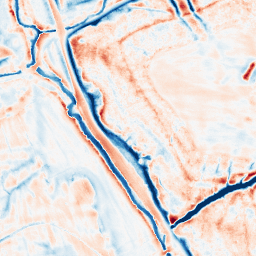
Category: edge_preserving
Decomposition family: bilateral
Decomposition parameters: d: 21
sigma_color: 25
sigma_space: 25
Upsampling method: bicubic
Upsampling parameters: scale: 4
Upsampling scale: 4